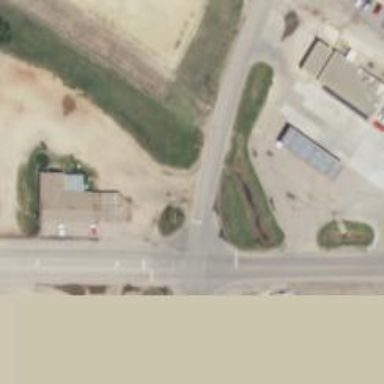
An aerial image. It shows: Road with stop sign.